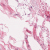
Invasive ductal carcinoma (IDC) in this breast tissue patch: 0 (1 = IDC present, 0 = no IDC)